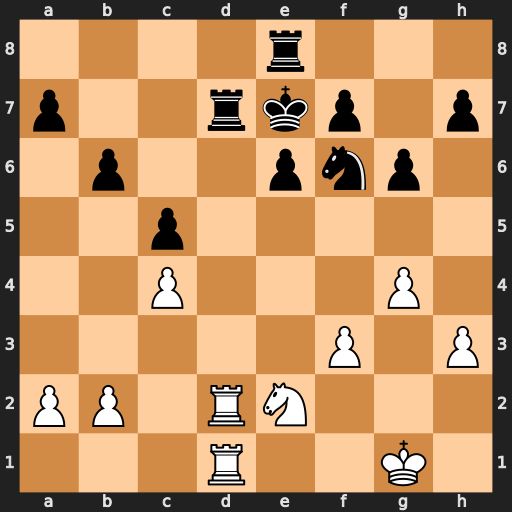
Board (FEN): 4r3/p2rkp1p/1p2pnp1/2p5/2P3P1/5P1P/PP1RN3/3R2K1
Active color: w
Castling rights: -
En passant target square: -
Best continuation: g5 Rxd2 gxf6+ Kxf6 Rxd2